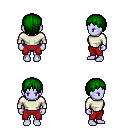
a pixel art fantasy rpg character, female body template, dark elf, purple skin, white long-sleeve shirt, red pants, green plain hairstyle, four views (front, back, left, right), 2x2 character sprite sheet, small pixel art, hard edges, no anti-aliasing